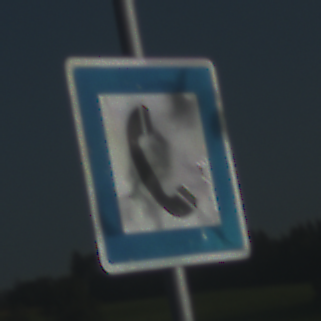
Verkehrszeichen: Fernsprecher
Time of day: MorningAfternoon
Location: Outdoor (Nature)
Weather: Clear
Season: NotSpecified
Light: Natural